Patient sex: M
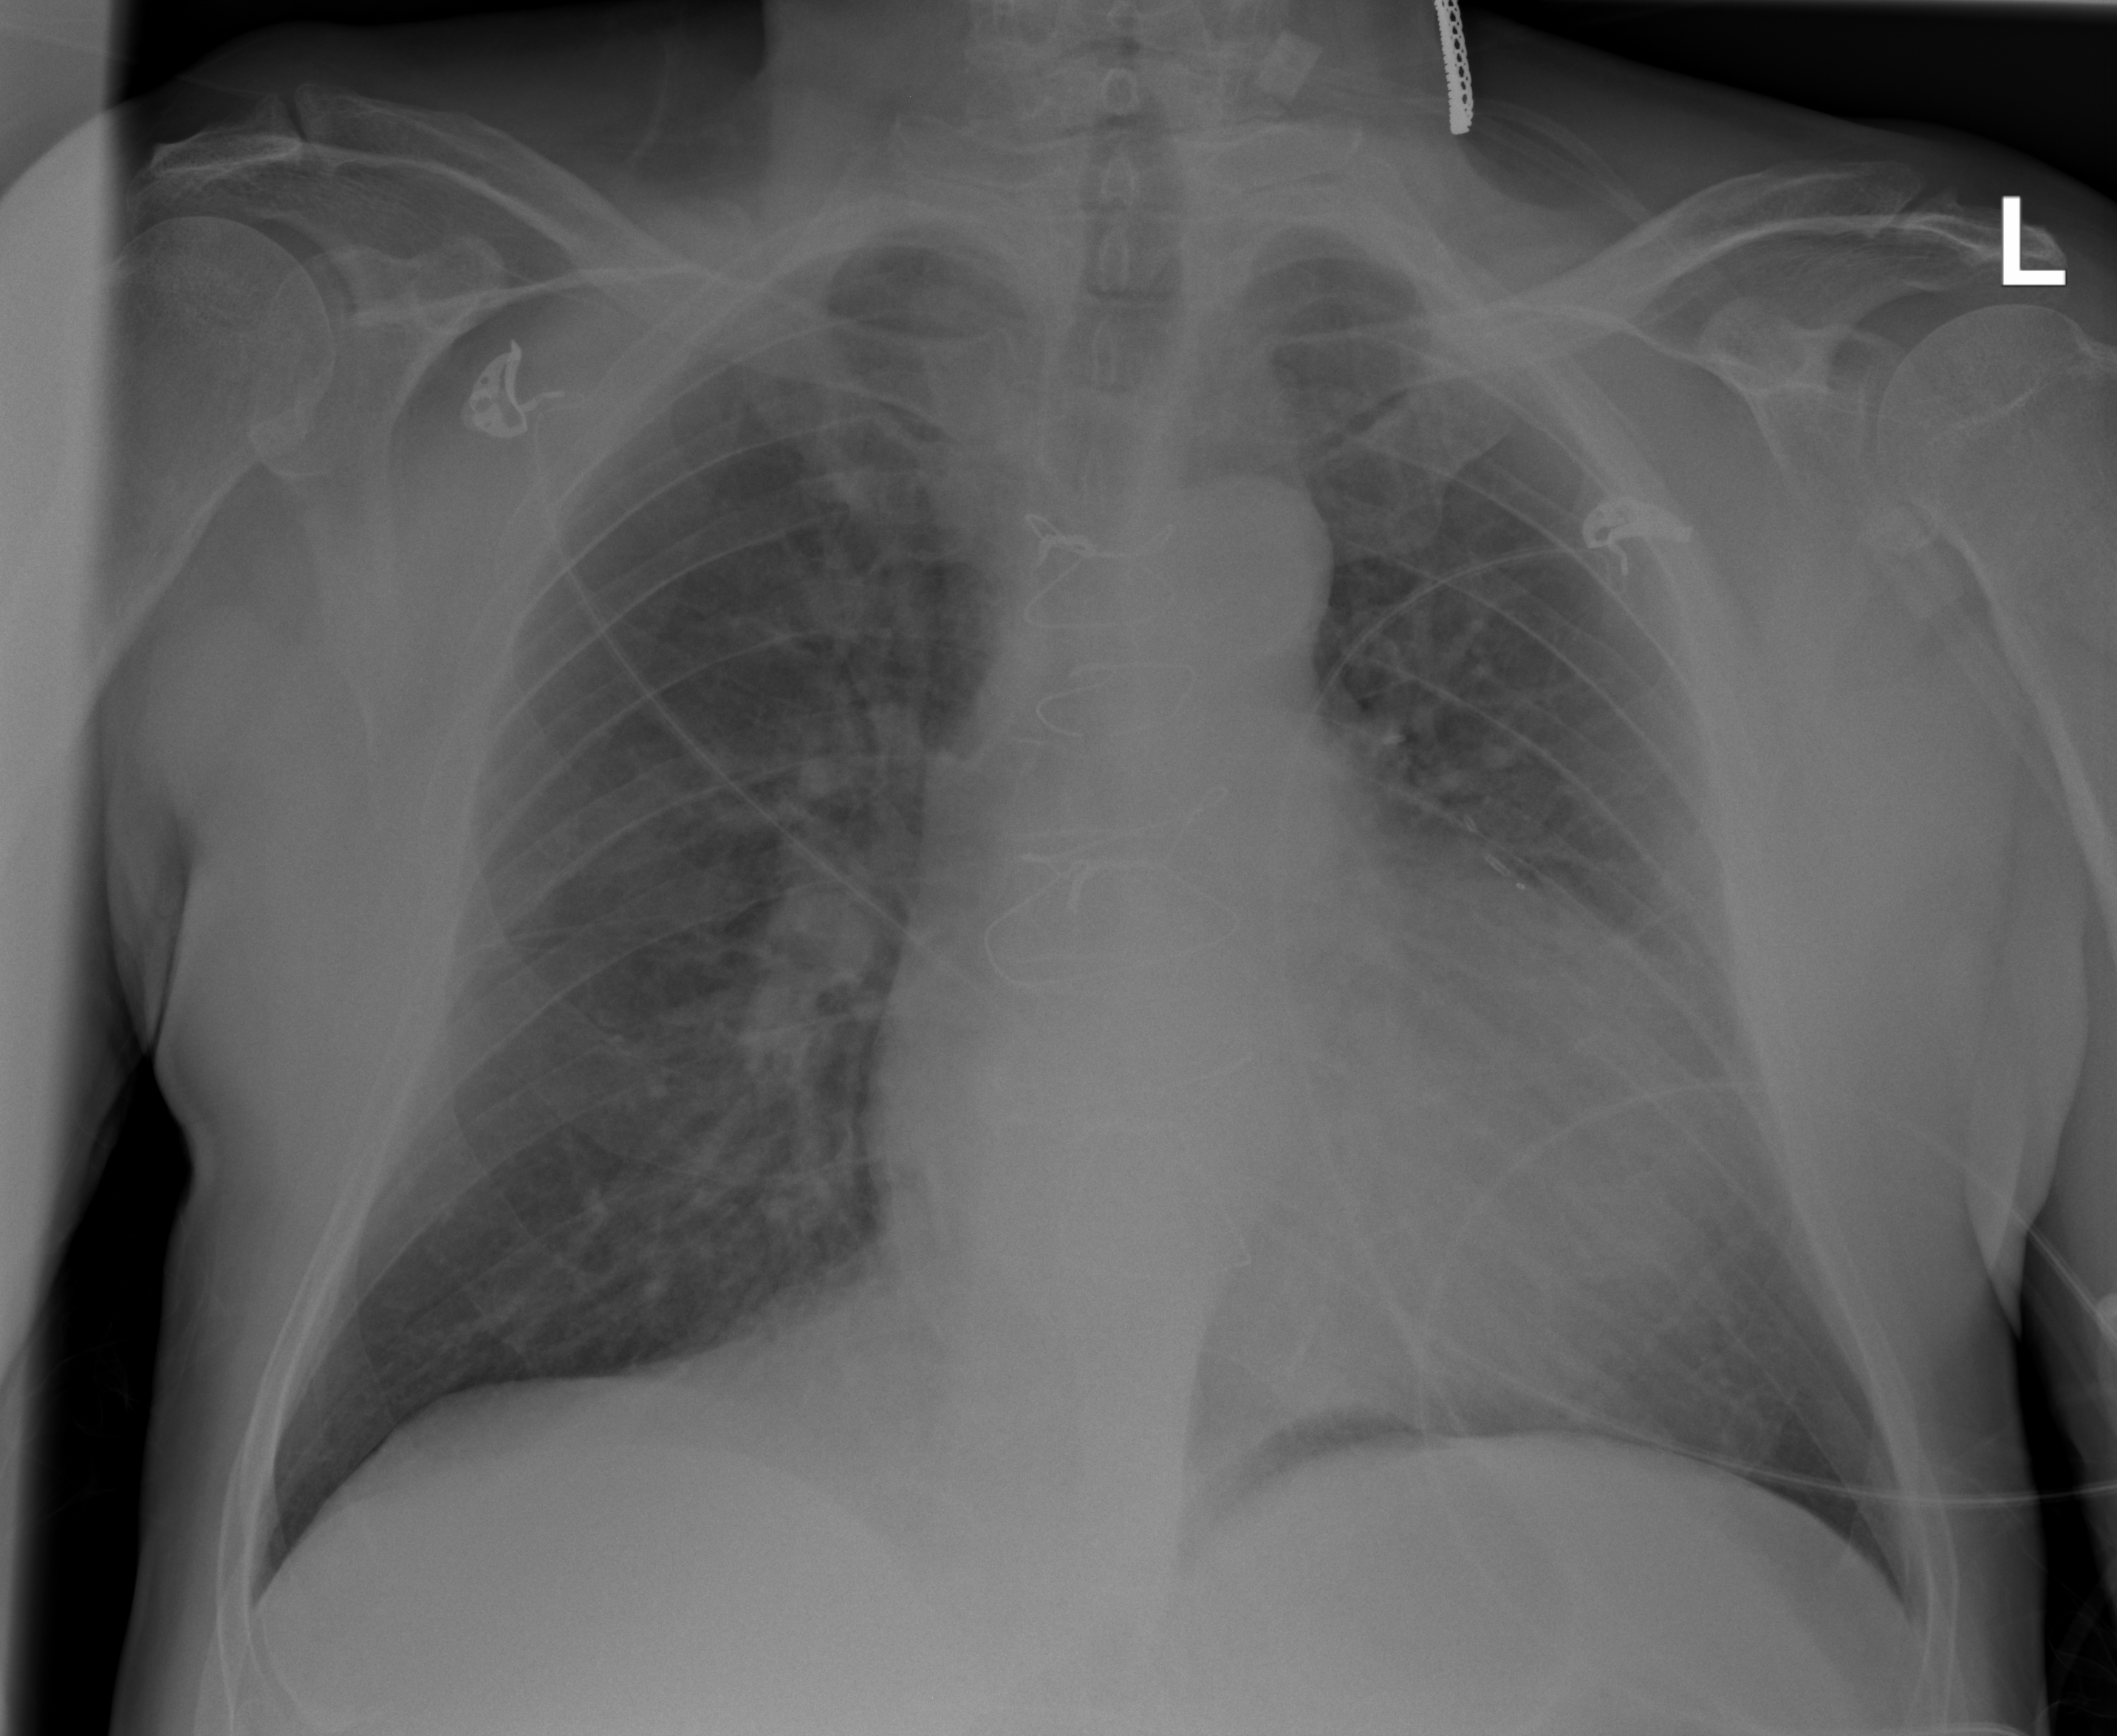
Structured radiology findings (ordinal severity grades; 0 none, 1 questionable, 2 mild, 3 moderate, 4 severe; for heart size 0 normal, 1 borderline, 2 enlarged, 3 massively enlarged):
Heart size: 2
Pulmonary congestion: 2
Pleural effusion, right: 0
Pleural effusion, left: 0
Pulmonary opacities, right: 0
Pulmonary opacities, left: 2
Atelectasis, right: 0
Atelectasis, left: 2